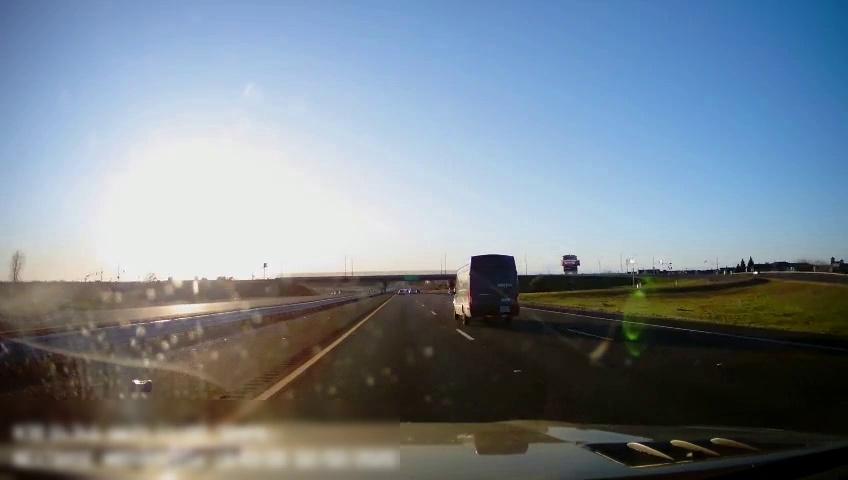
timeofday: Day
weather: Sunny
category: Drivable Space
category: Drivable Space
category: Drivable Space
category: Vehicles | Truck
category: Lanes | Current Lane
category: Lanes | Current Lane
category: Lanes | Alternate Lane
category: Lanes | Alternate Lane